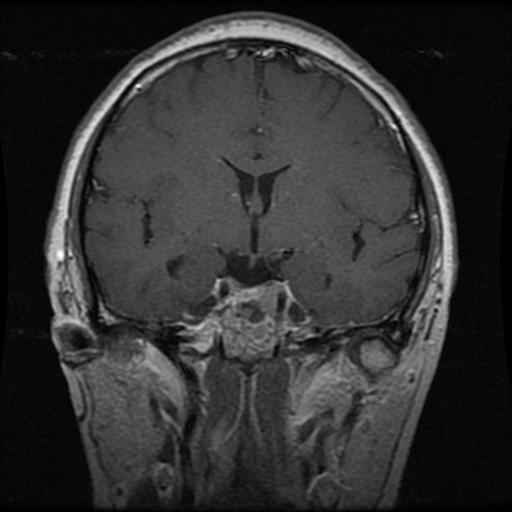
Label: pituitary